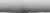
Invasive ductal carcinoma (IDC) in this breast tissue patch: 0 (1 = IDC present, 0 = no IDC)